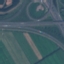
Land use / land cover class: Highway